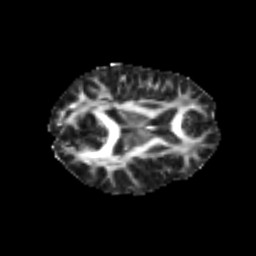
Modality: FA
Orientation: axial
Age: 23
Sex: male
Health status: healthy